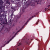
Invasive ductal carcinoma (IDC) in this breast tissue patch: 0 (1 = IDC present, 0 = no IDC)